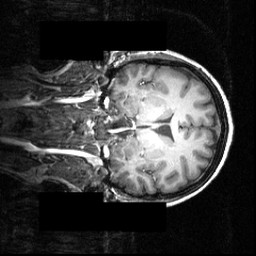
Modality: T1w
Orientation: coronal
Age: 28
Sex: female
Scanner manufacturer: siemens
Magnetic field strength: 3.951 T
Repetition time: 1.5 s
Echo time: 0.00335 s